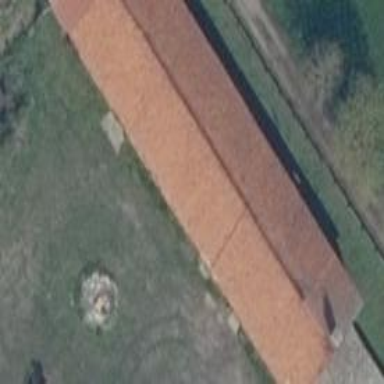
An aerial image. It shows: Red gabled farm auxiliary building with its roof oriented along.